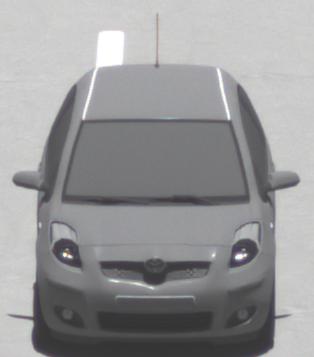
Make: Toyota
Model: Yaris 1.0
Detailed model: Yaris (XP13)
Model produced from: 2011/10
Model produced until: 2014/08
Doors: 3
Color: gray
Road condition: dry road
Daytime: midday
Contrast: high contrast